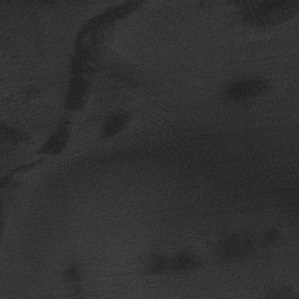
Label: frost